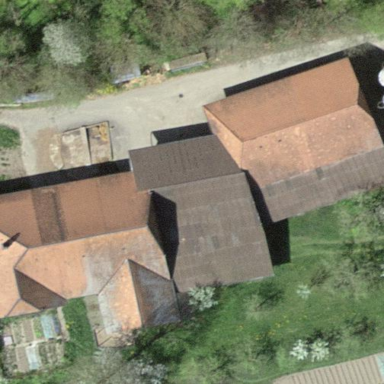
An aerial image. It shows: Farmyard area.